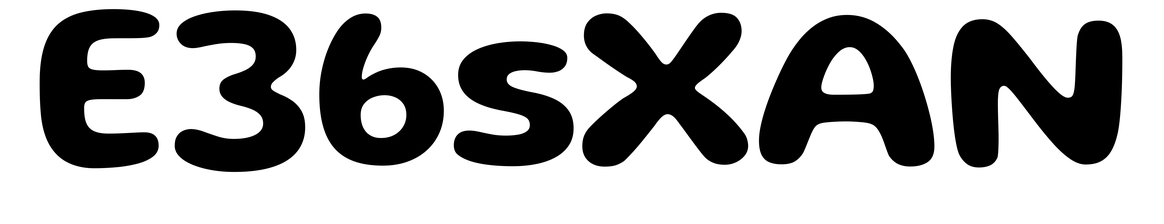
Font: Gluten_SemiBold